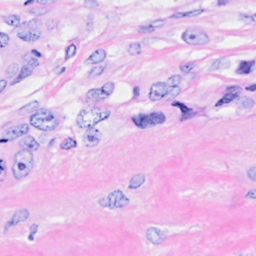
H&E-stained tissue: Breast